Question: I am trying to solve the attached a non-linear optimization problem. I would like to give mystic a try, since SciPy.optimize does not work as expected (further details below).

Because c_1 = 3, the problem is infeasible. This is because (p_1 - 3 - 0.22) / p_1 < 0.05 means that p_1 would have to be larger than 3.22 which would conflict with p_1 / 2.2 <= 0.65.
There exists an question addressing the fundamental problem of SciPy successfully terminating for infeasible problems <URL>. Unfortunately, I need this specific problem solved with python, which is why I am trying my luck here again.
When I used SciPy.optimize, the program also terminated successfully, breaking the constraints without raising an issue (even when setting keep_feasible=True). My problem is larger and other constraints could not be met, either. Accordingly, SciPy appears to be the wrong tool for the job.
My first question: am I doing anything wrong?
If not: Are there any alternatives to SciPy.optimize? I have also been looking into mystic, but not been able to get it to work at all.
I know this is a rather specific problem, so my thanks to everyone who wants to chip in. Finally, my apologies if I have offended any mathematicians with the probably incorrect formulation of the problem.
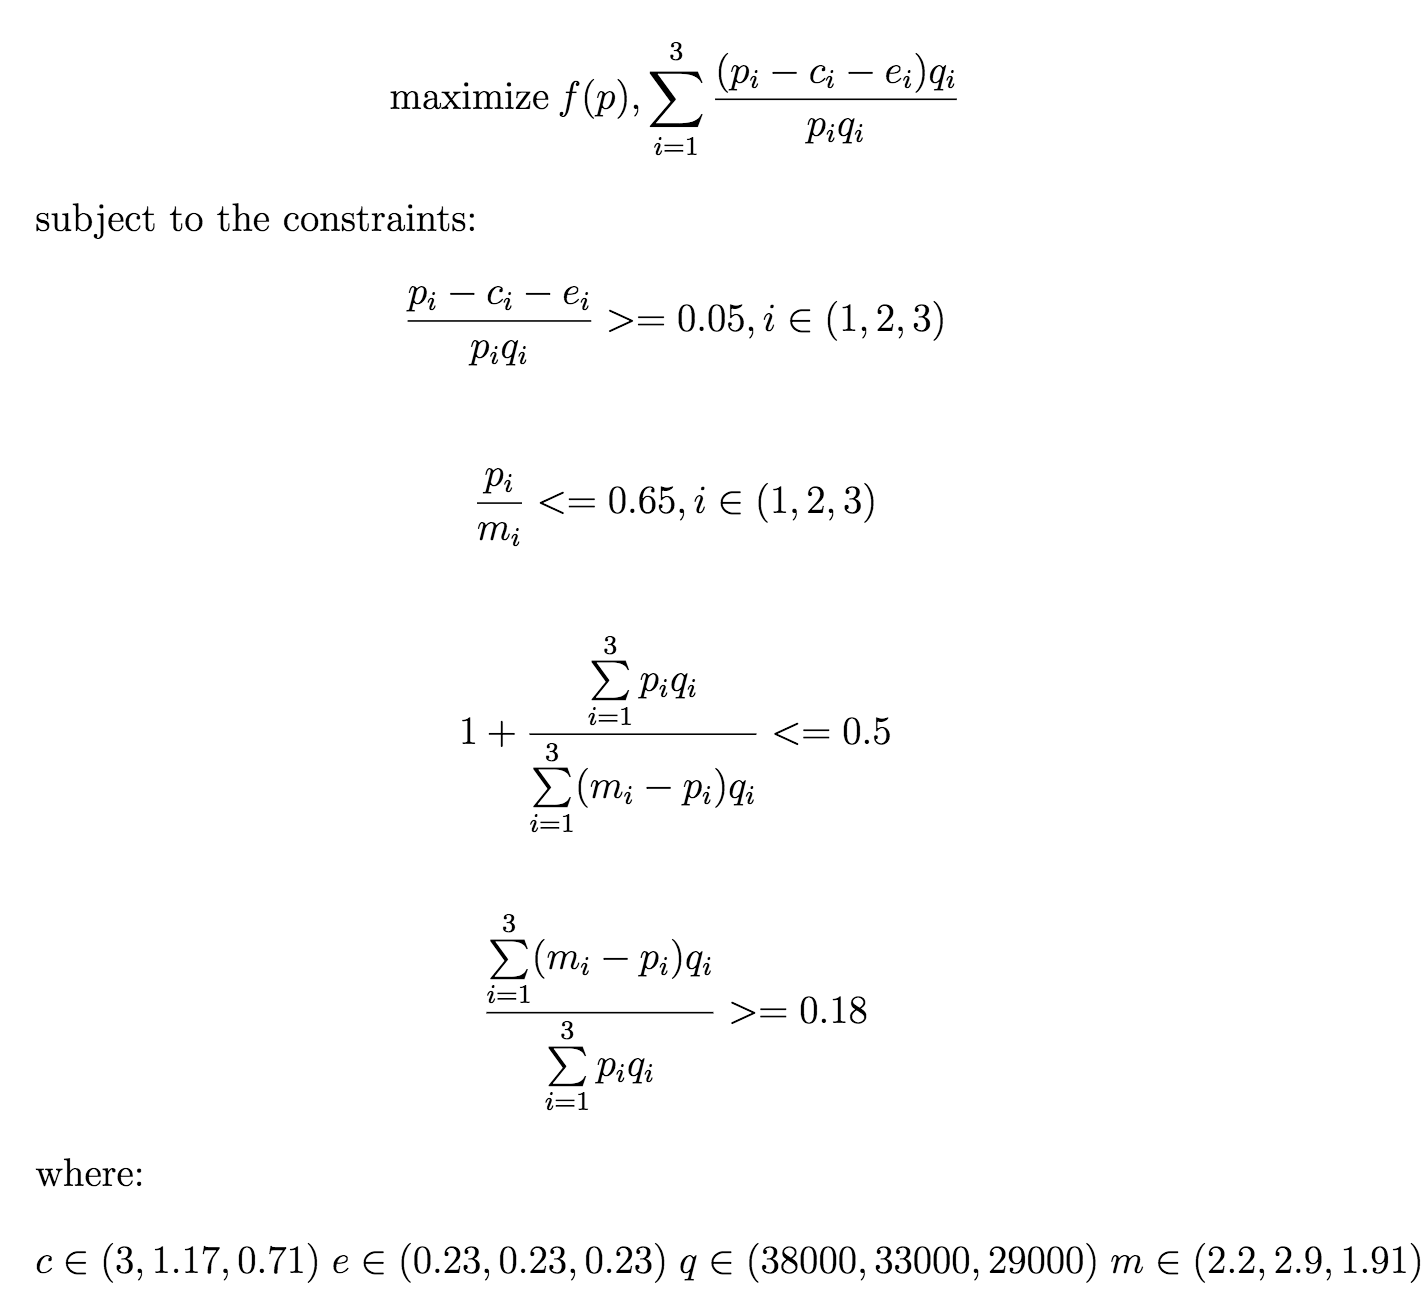
Answer: This is a bit of a difficult problems, since it requires solving a system of symbolic inequality equations with denominators. A symbolic solve with inequalities with denominators is tricky because multiplying by the denominator can flip the sign of the inequality, depending on the value of the yet-unknown variable. Solving one of these alone is difficult... but then adding in that the solution is infeasible makes it even worse. So, bear in mind that the following is a bit shaky... but it's probably the close to the best you can do to approach this problem directly.
'''
>>> def objective(x):
... x0,x1,x2 = x
... return (x0 - 3 - .23)/x0 + (x1 - 1.17 - .23)/x1 + (x2 - 0.71 - .23)/x2
...
>>> def cost(x): # maximize
... return -objective(x)
...
>>> bounds = [(None,.65*2.2),(None,.65*2.9),(None,.65*1.91)]
>>>
>>> equations = '''
... (x0 - 3.00 - .23)/(38000 * x0) >= .05
... (x1 - 1.17 - .23)/(33000 * x1) >= .05
... (x2 - 0.71 - .23)/(29000 * x2) >= .05
... (38000 * x0 + 33000 * x1 + 29000 * x2) / (38000 * (2.2 - x0) + 33000 * (2.9 - x1) + 29000 * (1.91 - x2)) <= -0.5
... (38000 * (2.2 - x0) + 33000 * (2.9 - x1) + 29000 * (1.91 - x2)) / (38000 * x0 + 33000 * x1 + 29000 * x2) >= 0.18
... '''
>>> from mystic.solvers import diffev2
>>> from mystic.symbolic import generate_constraint, generate_solvers, simplify
'''
That should set up the problem... now to the tricky part. Simplify the equations, and then solve.
'''
>>> eqn = simplify(equations)
>>> cf = generate_constraint(generate_solvers(eqn))
>>> result = diffev2(cost, x0=bounds, bounds=bounds, constraints=cf, npop=40, gtol=50, disp=True, full_output=True)
Warning: Maximum number of iterations has been exceeded
>>> print(result[1])
inf
'''
We see that we get 'inf', which is an indication that 'mystic' is running into an infeasible solution. But, I'm glossing over some stuff above, and was a bit lucky, actually. Let's look at the simplified equation.
'''
>>> print(eqn)
x0 > 0
x0 > -0.868421052631579*x1 - 0.763157894736842*x2 + 6.17605263157895
x2 >= -0.000648723257418910
x1 >= -0.000848999393571862
x0 >= -0.868421052631579*x1 - 0.763157894736842*x2 - 6.17605263157895
x2 < 0
x1 < 0
x0 < -33*x1/38 - 29*x2/38
x0 <= -0.00170089520800421
x0 >= -0.868421052631579*x1 - 0.763157894736842*x2 + 5.23394290811775
'''
That's only one possible of the several simplified equations, due to the denominators and inequalities, as mentioned above... it just happened to be the one. We can get of the candidate simplified equations, as follows:
'''
>>> all_eqn = simplify(equations, all=True)
>>> len(all_eqn)
32
'''
Note we have 32 possibilities -- some of which are "good", and some aren't -- depending on the values of the variables. You can plug 'all_eqn' into 'cf = generate_constraint(generate_solvers(all_eqn))', and then 'mystic' will do it's best to find the solution that minimizes all the possible simplified equations. This typically works ... and I'm sure may fail. The situations gets worse with there being a maximization, and more importantly, the solution you are looking for is infeasible.
I'm going to say that this is an area of active development, and 'mystic' could use some improvement to handle cases like this better.
In the solution above, I forgot use the keyword 'join'. The default is 'join=None' which applies each equation sequentially. While this is faster, it's not what you want if there's conflicting equations. I should probably have used:
'''
>>> from mystic.constraints import and_
>>> cf = generate_constraint(generate_solvers(eqn), join=and_)
'''
which should better ensure that all constraints are respected.